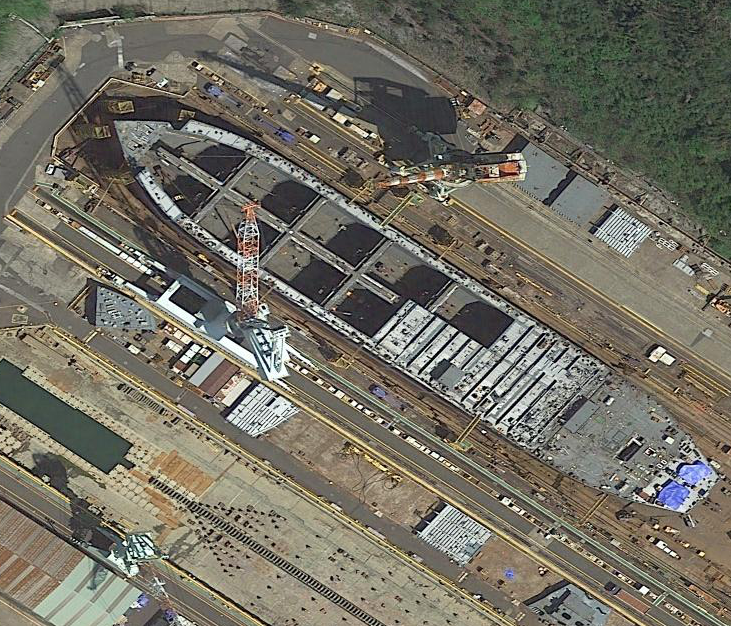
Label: Cargo_ship